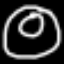
Label: donut